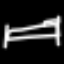
Label: bed